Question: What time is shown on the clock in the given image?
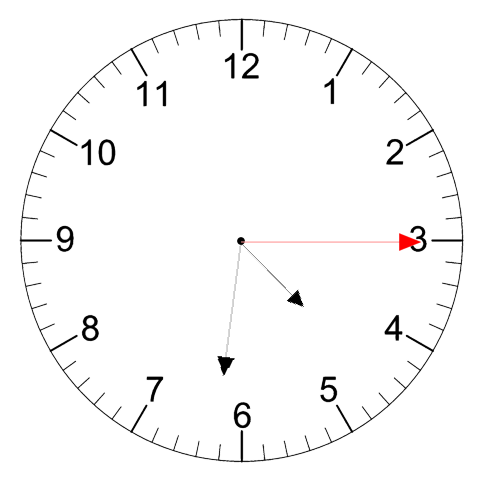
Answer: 04:31:15